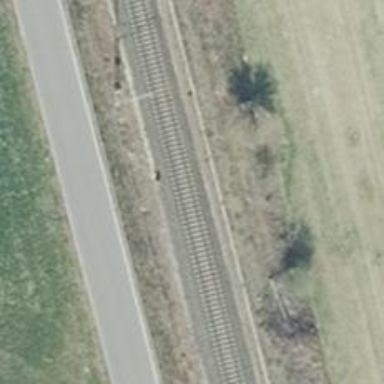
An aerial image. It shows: Railway signal.